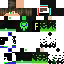
A female human skin with dark skin, wearing brown long hair dressed in a green hoodie and black pants, featuring a closed mouth.